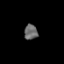
Tissue: prostate
Cell type: T cells
Senescence score: 0.1601
Nuclear area (px): 198
Mean DAPI intensity: 106.343